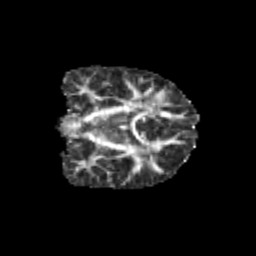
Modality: FA
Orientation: coronal
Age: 10
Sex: male
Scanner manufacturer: siemens
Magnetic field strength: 3 T
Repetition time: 3.8 s
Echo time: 0.07 s